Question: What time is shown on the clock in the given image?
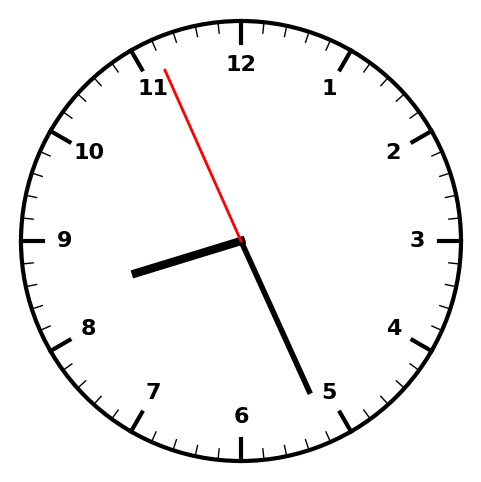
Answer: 08:25:56